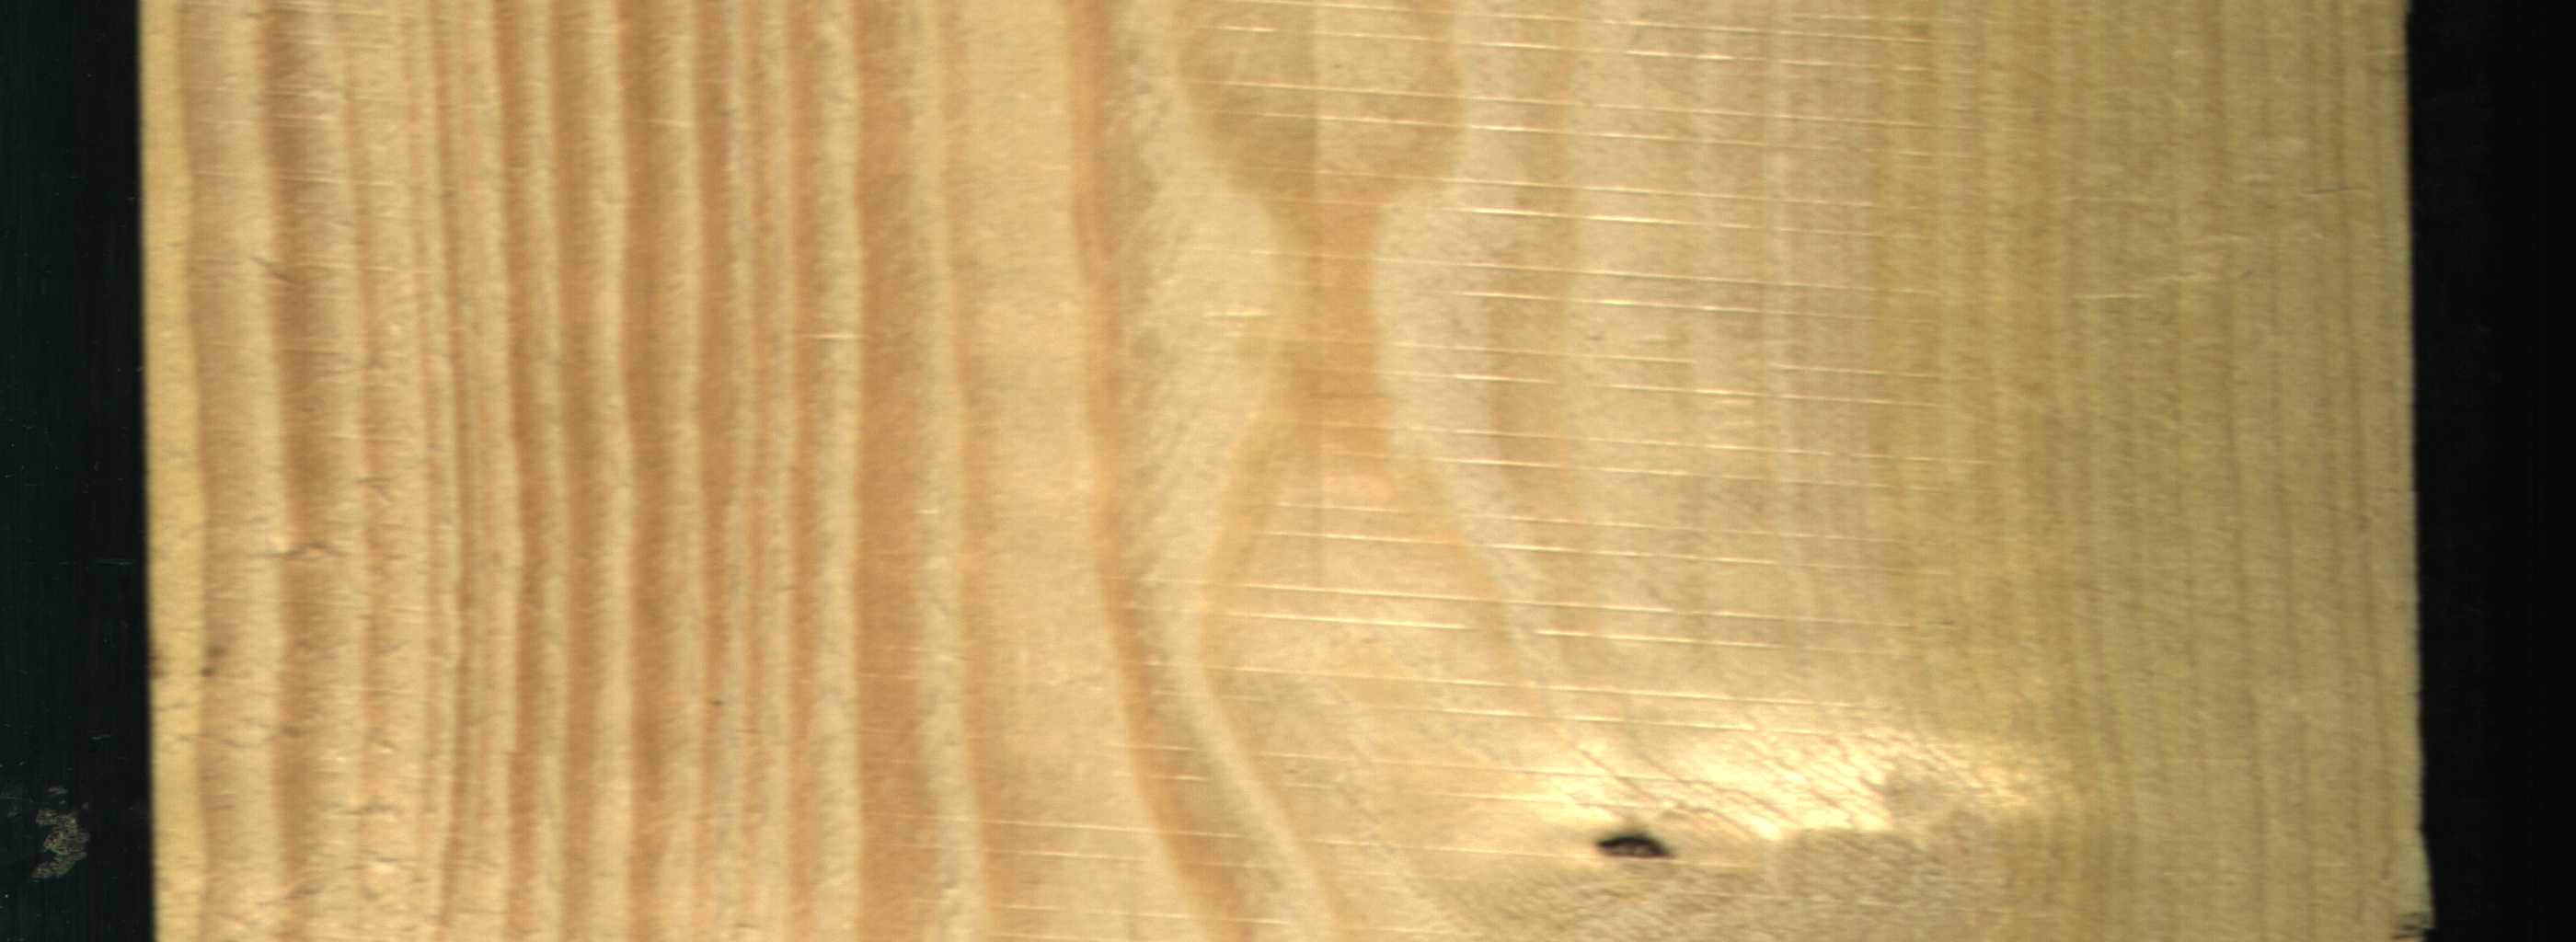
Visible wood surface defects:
Dead_Knot